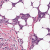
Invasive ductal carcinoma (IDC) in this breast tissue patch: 0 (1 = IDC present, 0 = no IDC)